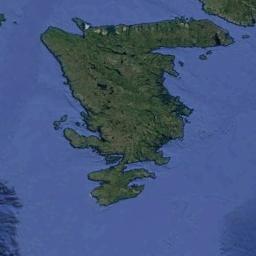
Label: island